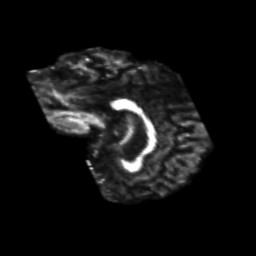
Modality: FA
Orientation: sagittal
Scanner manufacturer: siemens
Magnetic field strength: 3 T
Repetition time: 6.8 s
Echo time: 0.093 s